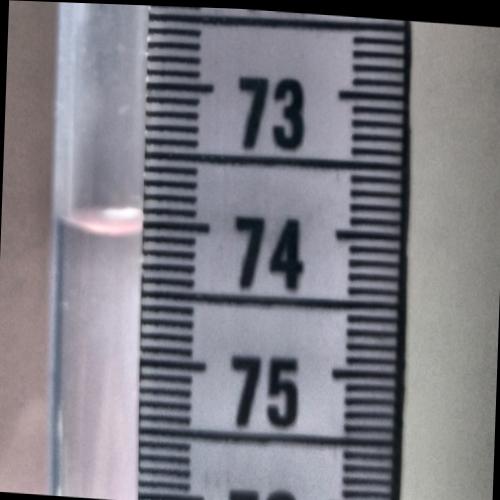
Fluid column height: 74.0 cm